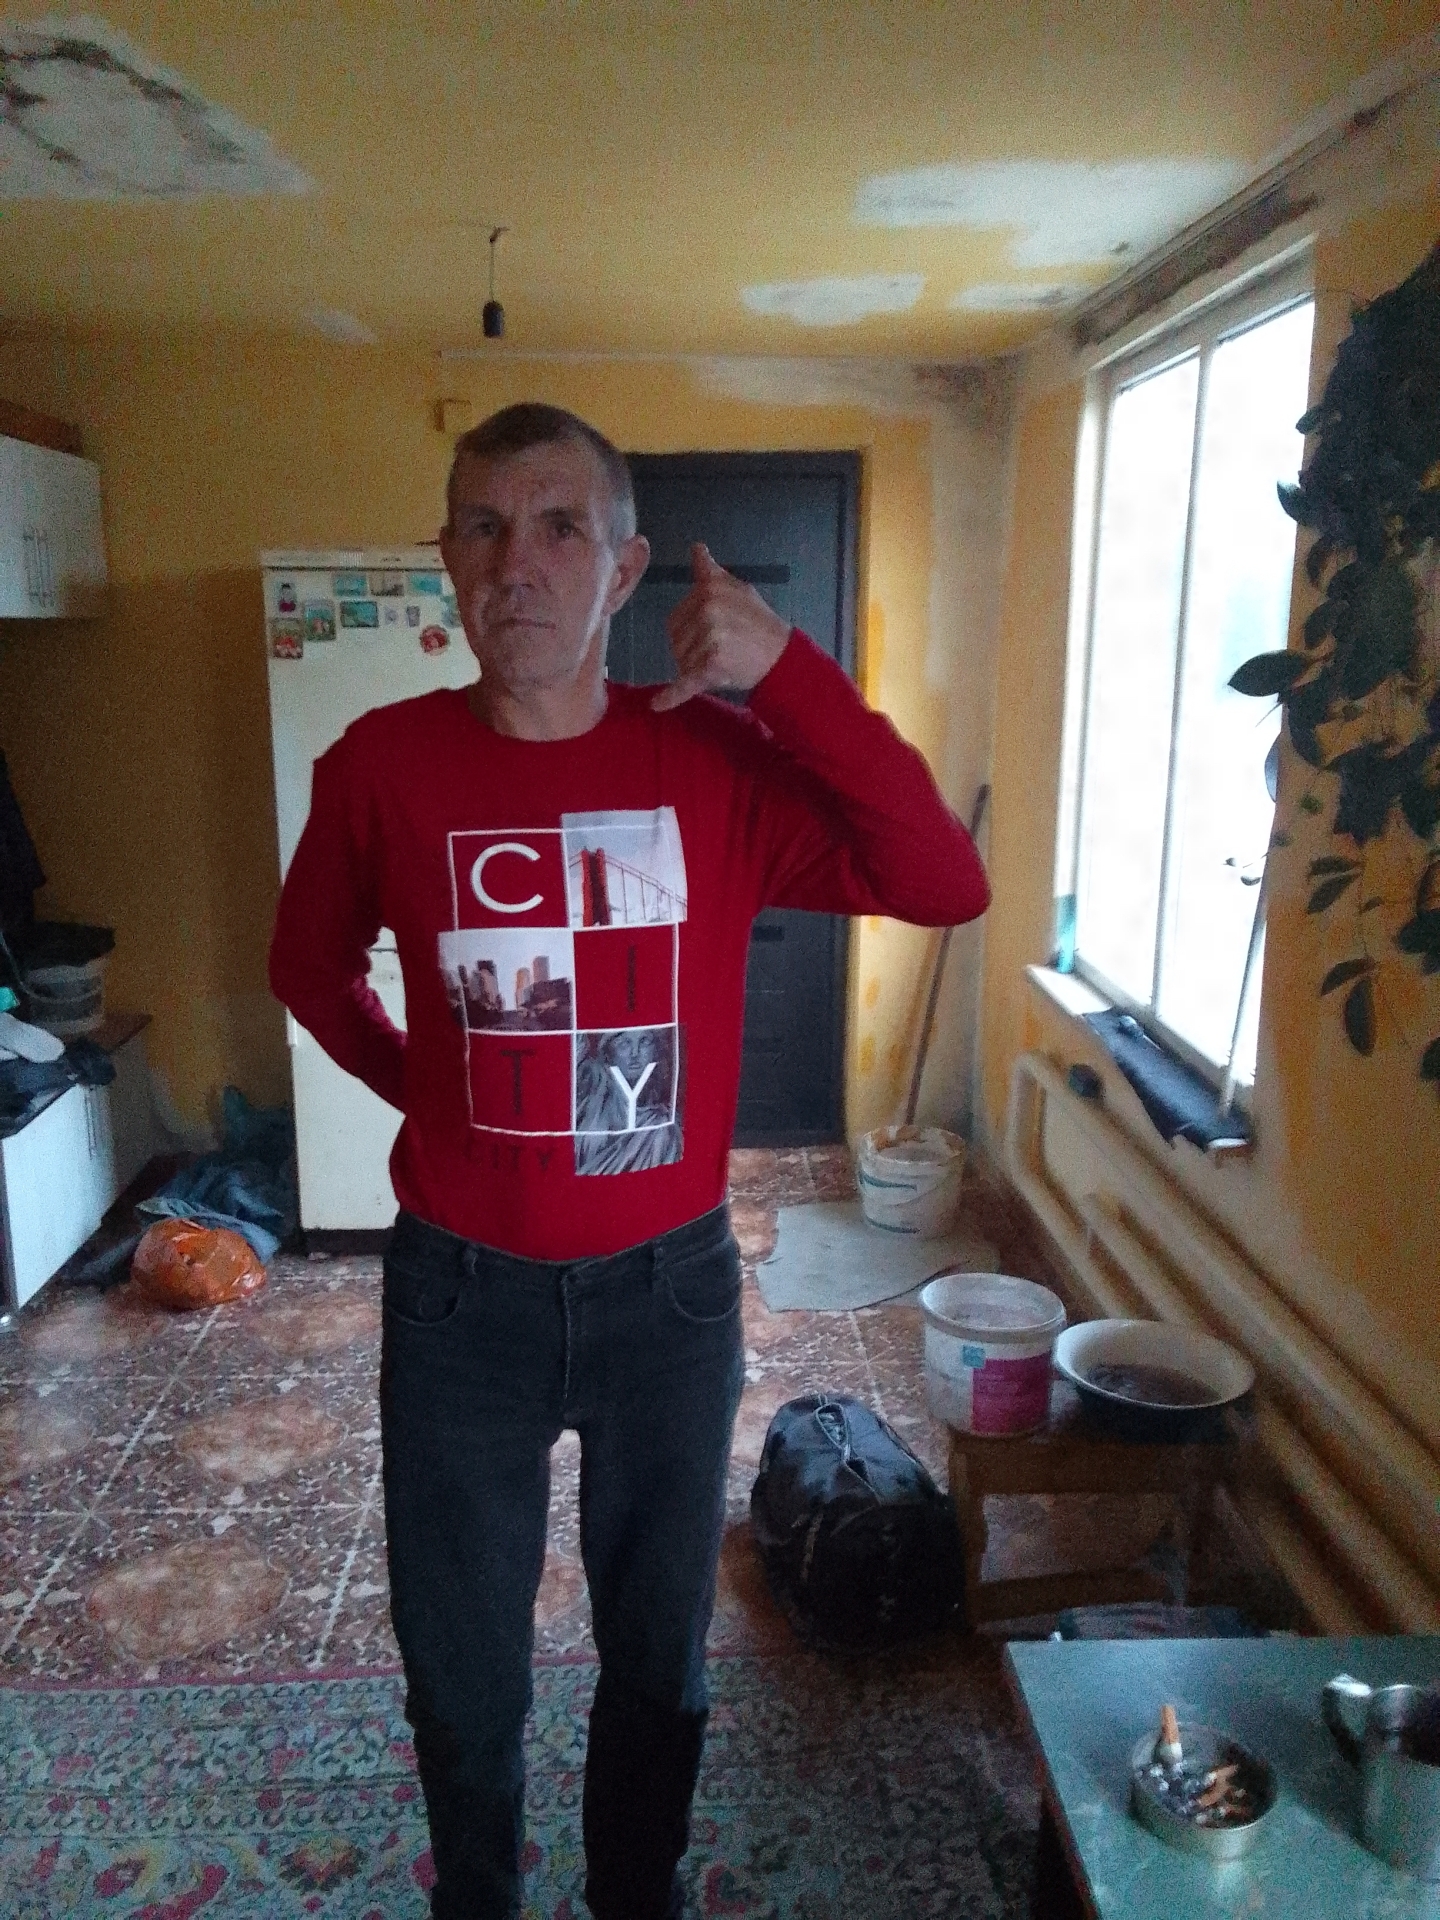
Label: noise